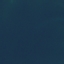
Land use / land cover class: SeaLake